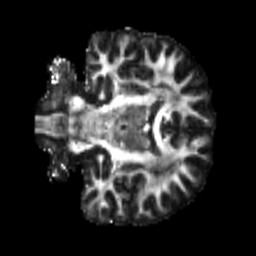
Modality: FA
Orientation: coronal
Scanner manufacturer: siemens
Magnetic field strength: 3 T
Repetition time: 4 s
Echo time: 0.0594 s